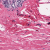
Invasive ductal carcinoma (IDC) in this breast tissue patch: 0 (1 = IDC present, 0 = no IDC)